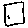
Label: square